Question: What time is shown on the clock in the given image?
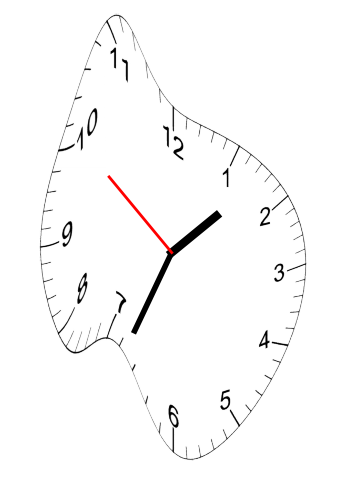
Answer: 01:33:51